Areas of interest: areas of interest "Scientific Research Institution"
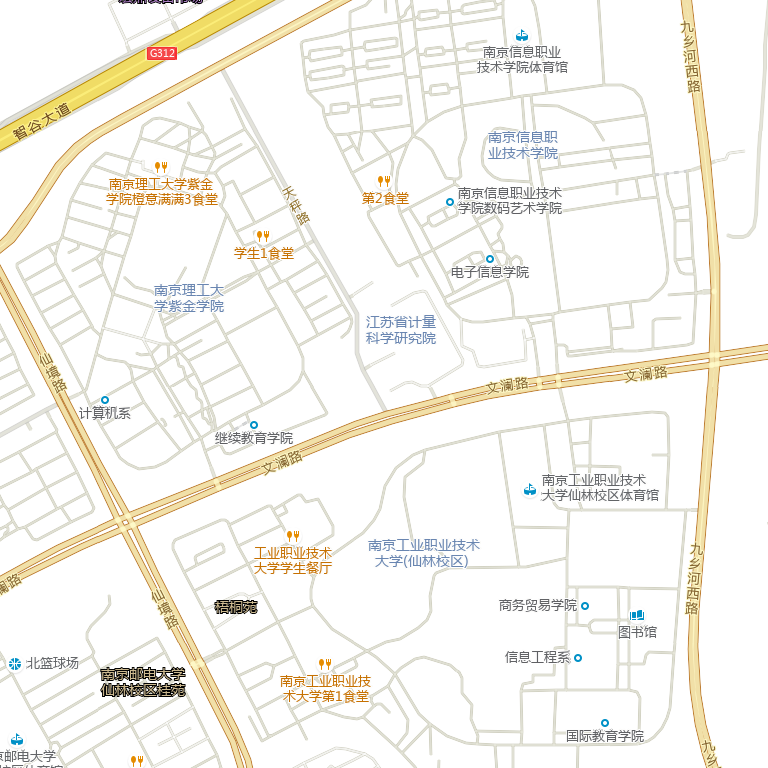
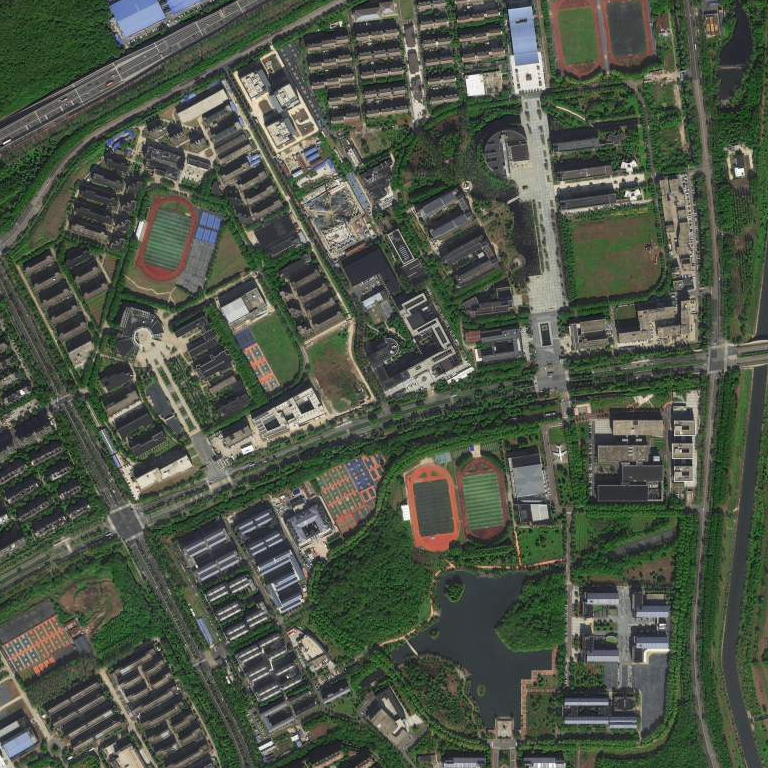